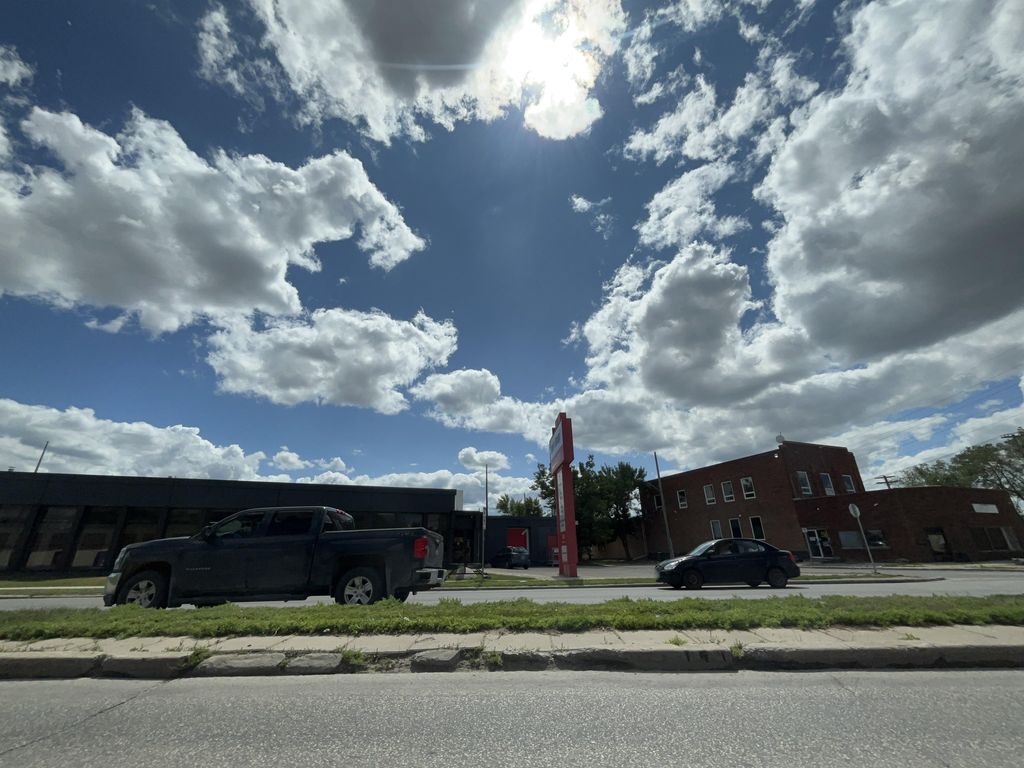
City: winnipeg